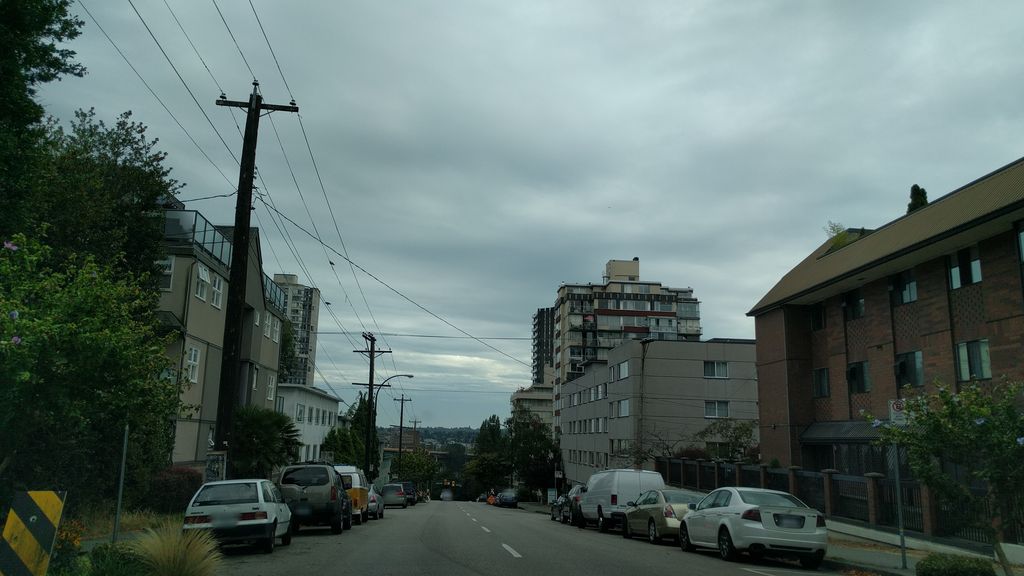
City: vancouver